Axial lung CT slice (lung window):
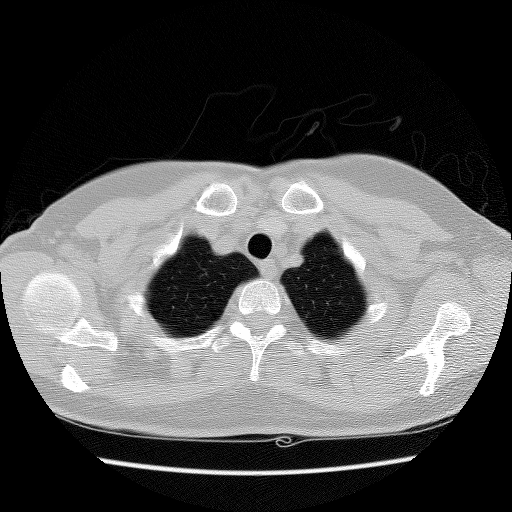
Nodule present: no